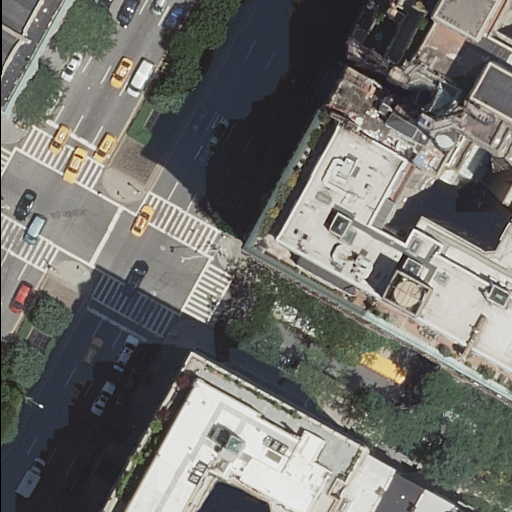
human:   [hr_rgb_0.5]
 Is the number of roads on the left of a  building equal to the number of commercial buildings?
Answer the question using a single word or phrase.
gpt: no

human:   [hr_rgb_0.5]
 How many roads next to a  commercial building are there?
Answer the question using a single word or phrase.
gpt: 0

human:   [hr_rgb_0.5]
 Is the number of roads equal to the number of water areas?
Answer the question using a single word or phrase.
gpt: no

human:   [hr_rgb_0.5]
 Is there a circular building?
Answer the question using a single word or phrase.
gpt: no

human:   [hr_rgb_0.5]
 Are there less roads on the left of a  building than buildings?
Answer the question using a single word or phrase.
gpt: yes

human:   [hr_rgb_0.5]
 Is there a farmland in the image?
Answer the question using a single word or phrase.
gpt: no

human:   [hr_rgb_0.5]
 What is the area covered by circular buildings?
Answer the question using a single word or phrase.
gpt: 0m2

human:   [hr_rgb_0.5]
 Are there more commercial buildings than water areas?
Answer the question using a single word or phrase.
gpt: no

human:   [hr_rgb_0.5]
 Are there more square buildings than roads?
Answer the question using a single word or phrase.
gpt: no

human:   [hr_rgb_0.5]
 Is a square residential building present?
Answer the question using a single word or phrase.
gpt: no

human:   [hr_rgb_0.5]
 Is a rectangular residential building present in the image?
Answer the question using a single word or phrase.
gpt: yes

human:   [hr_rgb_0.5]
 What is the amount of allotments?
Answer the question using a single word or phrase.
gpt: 0

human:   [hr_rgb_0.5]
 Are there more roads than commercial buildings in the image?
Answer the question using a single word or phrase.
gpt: yes

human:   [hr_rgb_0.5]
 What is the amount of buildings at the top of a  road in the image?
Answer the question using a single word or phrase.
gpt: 3

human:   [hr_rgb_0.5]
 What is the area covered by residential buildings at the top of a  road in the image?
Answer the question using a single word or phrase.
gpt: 791m2

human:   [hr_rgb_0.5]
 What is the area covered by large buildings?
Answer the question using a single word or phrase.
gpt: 1499m2

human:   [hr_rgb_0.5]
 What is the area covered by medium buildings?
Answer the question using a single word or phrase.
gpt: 1108m2

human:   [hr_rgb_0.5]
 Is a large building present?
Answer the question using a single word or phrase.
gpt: yes

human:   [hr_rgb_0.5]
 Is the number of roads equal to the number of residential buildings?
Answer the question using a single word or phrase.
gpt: no

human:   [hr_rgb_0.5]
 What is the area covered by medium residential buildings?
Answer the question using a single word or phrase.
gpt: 1108m2

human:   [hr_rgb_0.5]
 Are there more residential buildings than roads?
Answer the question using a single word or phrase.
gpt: yes

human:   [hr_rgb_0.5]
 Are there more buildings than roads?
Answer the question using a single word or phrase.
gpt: yes

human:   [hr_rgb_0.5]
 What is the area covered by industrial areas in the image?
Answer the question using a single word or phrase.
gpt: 0m2

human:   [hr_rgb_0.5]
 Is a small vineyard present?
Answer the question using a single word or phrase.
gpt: no

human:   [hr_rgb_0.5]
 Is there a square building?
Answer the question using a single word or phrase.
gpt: no

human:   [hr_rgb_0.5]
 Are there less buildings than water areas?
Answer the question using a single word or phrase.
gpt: no

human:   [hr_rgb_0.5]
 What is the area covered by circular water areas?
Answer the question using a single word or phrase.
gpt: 0m2

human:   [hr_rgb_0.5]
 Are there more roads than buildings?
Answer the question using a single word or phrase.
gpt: no

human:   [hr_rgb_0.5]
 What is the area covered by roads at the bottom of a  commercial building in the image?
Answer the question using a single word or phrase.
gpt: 0m2

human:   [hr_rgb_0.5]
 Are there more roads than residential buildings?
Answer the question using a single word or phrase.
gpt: no

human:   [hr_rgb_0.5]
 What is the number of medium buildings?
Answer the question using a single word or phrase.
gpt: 5

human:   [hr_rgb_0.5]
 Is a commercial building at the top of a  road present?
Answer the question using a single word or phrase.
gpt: no

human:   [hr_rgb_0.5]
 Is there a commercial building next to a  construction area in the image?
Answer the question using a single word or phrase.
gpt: no

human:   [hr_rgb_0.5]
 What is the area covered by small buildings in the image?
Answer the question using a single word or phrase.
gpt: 89m2

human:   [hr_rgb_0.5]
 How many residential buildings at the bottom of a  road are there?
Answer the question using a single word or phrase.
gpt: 5

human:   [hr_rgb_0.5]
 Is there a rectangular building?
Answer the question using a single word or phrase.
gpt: yes